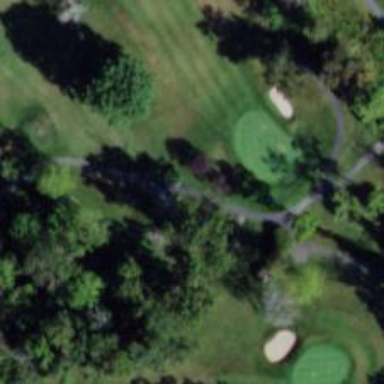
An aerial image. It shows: Golf cartpath that is also road path.